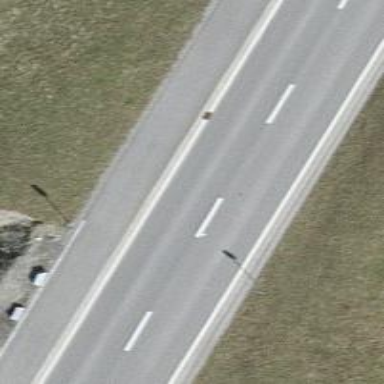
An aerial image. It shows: Secondary road with asphalt surface.